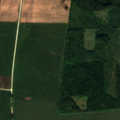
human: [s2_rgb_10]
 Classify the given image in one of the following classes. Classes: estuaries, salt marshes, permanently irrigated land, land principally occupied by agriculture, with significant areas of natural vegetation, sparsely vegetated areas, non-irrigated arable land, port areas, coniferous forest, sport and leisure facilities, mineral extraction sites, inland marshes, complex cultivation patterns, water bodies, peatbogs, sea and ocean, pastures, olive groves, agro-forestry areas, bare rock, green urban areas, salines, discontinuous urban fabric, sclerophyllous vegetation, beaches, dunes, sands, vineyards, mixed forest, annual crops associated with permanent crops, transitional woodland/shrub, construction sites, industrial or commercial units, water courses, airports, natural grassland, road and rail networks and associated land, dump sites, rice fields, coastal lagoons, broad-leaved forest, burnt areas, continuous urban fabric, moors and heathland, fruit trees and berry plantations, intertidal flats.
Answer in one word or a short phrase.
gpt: non-irrigated arable land, coniferous forest, mixed forest, transitional woodland/shrub